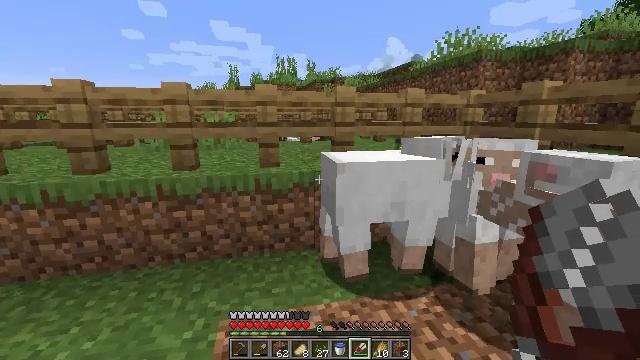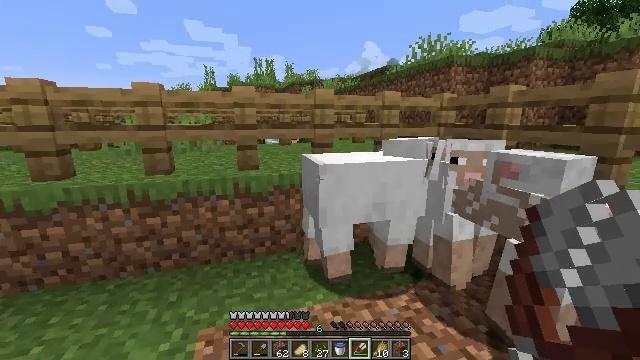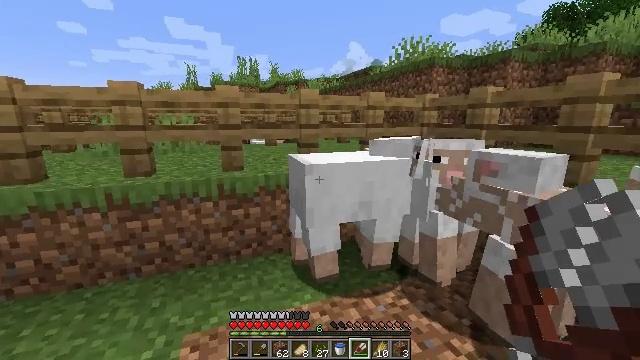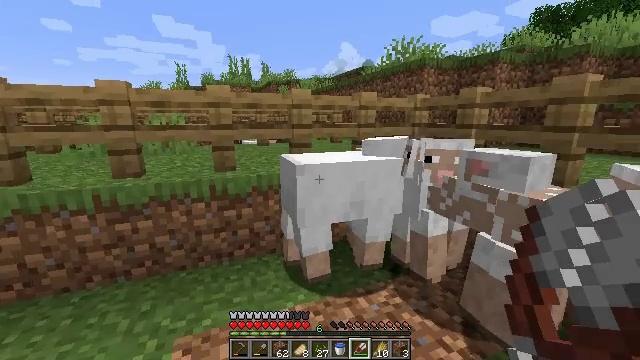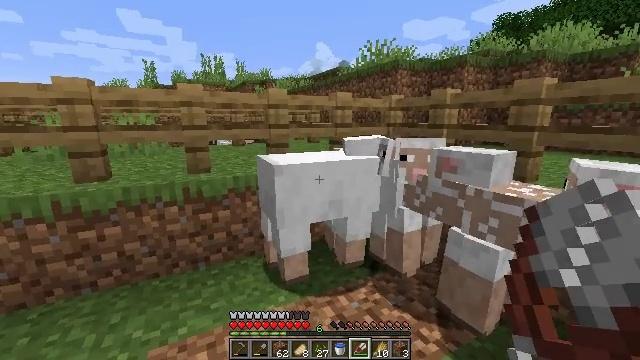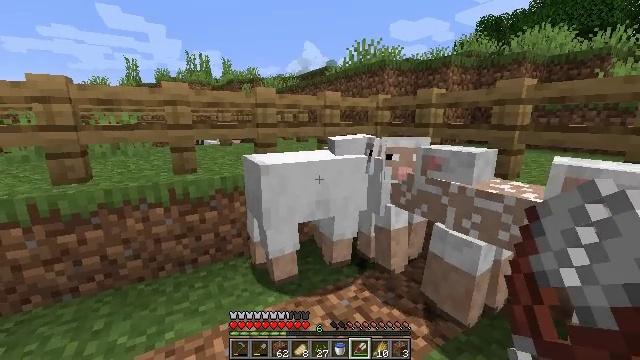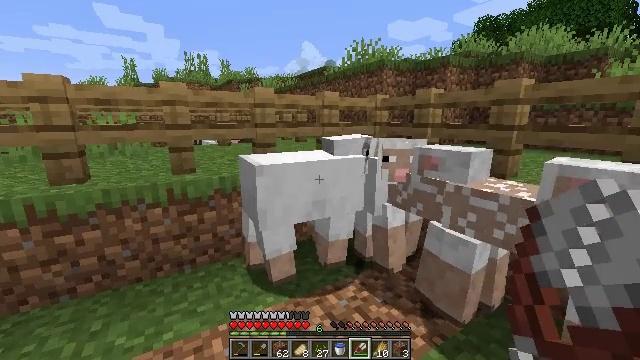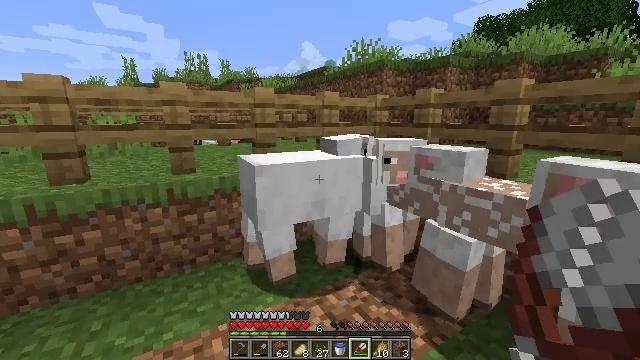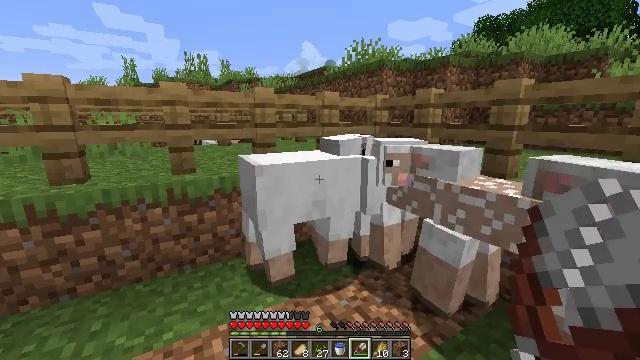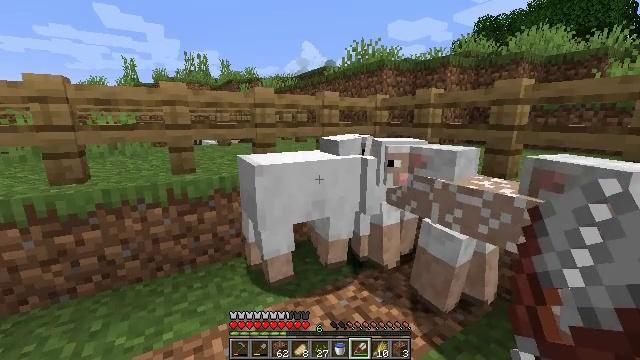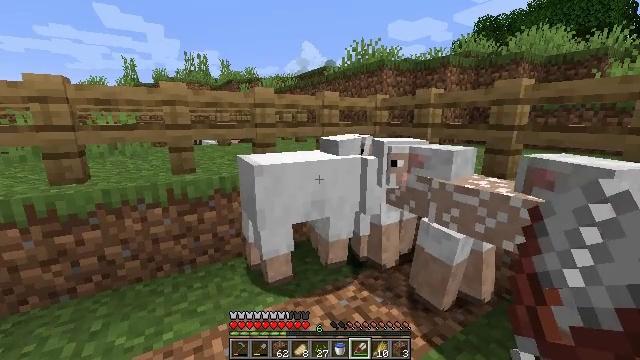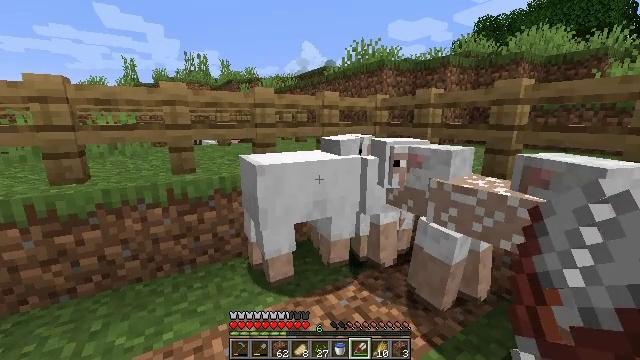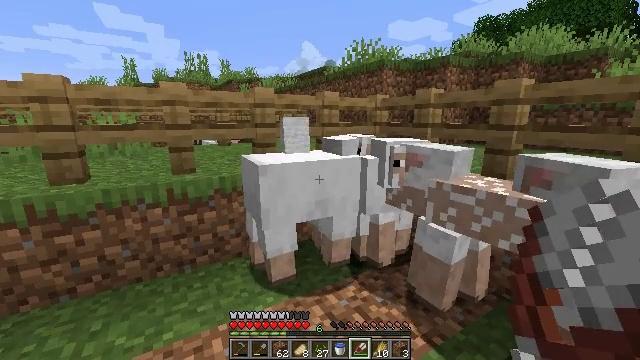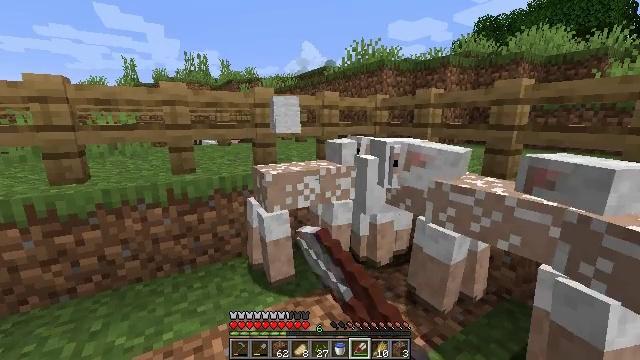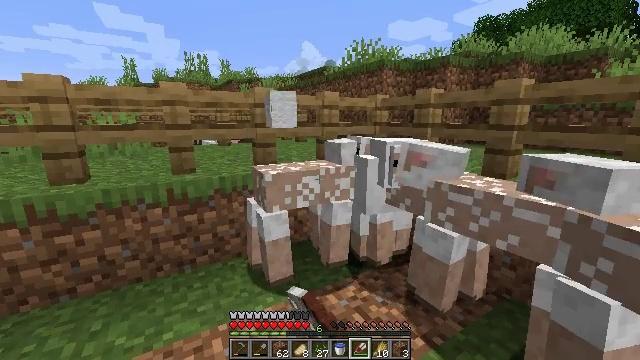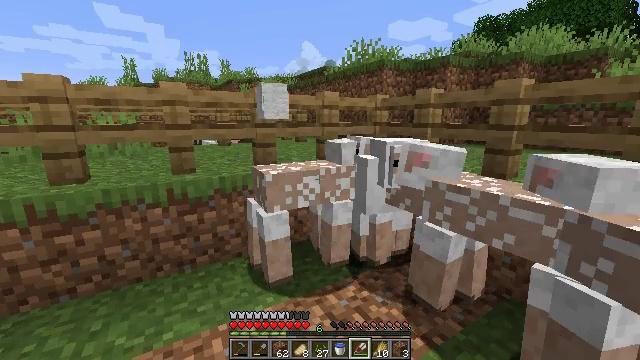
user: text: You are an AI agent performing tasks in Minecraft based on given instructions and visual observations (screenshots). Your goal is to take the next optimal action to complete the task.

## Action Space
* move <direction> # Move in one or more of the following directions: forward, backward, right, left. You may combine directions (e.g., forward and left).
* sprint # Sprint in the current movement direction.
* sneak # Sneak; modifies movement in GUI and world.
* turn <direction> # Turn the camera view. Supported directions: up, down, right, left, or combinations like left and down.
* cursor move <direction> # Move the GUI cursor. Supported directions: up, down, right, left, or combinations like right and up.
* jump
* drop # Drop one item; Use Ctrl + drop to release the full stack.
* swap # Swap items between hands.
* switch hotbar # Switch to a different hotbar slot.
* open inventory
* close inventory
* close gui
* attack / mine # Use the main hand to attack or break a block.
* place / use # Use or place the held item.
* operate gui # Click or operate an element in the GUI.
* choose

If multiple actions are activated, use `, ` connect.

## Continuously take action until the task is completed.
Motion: motion action
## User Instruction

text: Break the grass block.
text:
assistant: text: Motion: turn right
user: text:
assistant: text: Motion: turn right
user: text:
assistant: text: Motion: turn right
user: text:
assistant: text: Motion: turn right
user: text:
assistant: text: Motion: turn right
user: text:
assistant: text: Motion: no_op
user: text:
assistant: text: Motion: use / place
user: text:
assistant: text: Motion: use / place
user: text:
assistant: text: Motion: use / place
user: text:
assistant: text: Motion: no_op
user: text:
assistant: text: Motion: no_op
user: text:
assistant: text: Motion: no_op
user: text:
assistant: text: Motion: no_op
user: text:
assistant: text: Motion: no_op
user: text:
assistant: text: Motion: no_op
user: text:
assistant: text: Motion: no_op
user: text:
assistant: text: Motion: no_op
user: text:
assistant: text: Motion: no_op
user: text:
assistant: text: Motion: no_op
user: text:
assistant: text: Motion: turn right
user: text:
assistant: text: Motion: no_op
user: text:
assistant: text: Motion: no_op
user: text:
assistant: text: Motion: move forward, turn right
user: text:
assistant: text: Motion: move forward, turn right and down
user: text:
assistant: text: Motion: move forward, turn right
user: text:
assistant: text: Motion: move forward
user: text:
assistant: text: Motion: turn right
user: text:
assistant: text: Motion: turn right
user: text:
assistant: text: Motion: turn right and down
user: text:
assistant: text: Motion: turn down